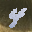
Label: 4